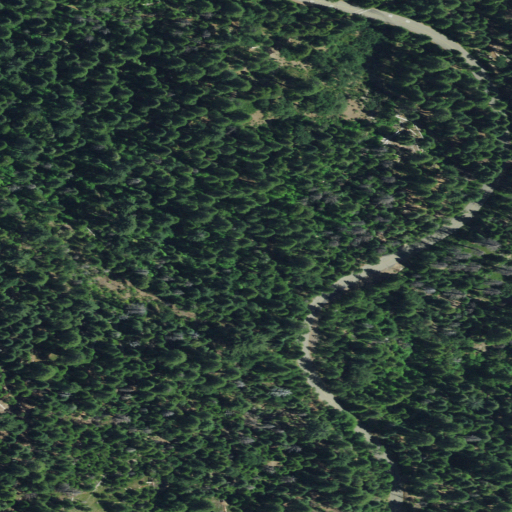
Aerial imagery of valley in California named Squaw Hollow containing only evergreen forest